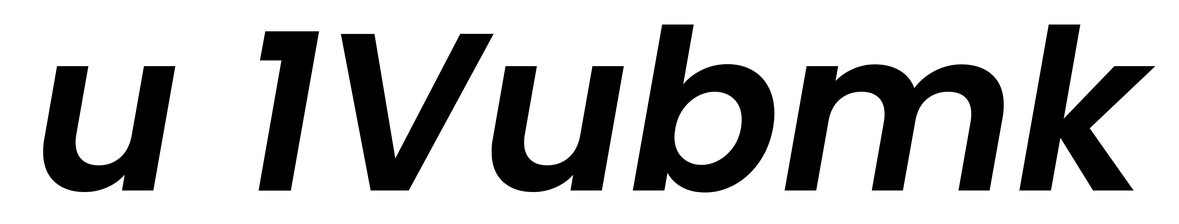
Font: Poppins-SemiBoldItalic